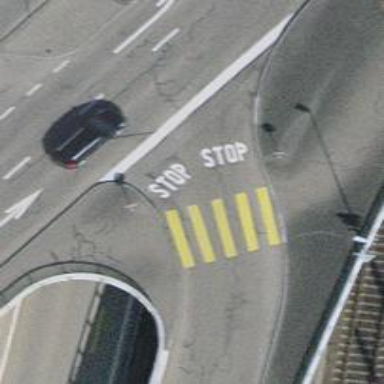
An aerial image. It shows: Marked road crossing.